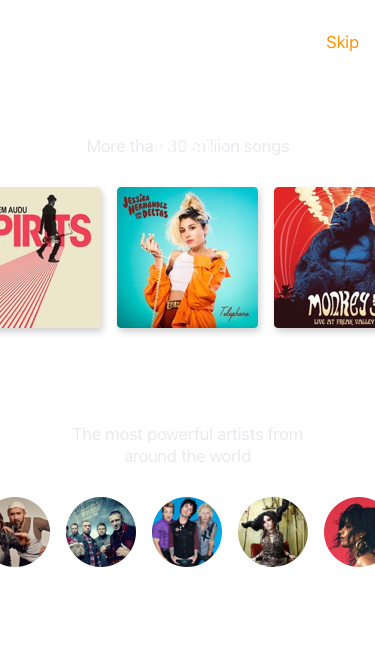
Text in this UI design:
The most powerful artists from around the world
Favorite Artists
More than 30 million songs
High Quality Music